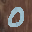
Label: 0